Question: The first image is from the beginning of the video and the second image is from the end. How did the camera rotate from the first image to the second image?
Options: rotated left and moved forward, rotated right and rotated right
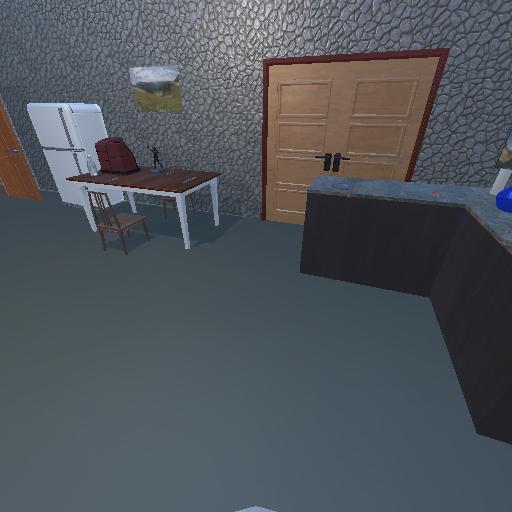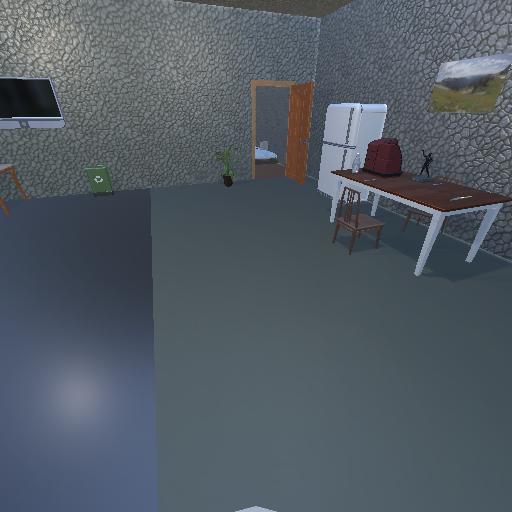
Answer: rotated left and moved forward